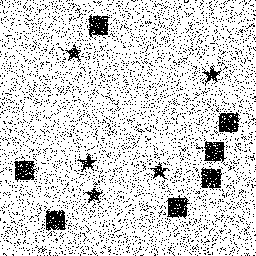
Squares: 7
Triangles: 0
Stars: 5
Total shapes: 12